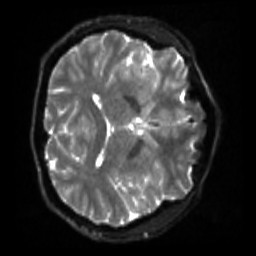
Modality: sbref
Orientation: axial
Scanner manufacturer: siemens
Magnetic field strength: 3 T
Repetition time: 4 s
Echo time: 0.0594 s